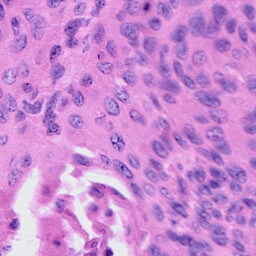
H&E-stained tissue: Cervix